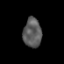
Tissue: prostate
Cell type: Epithelial cells
Senescence score: 0.3359
Nuclear area (px): 524
Mean DAPI intensity: 91.357